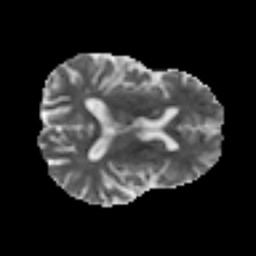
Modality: MD
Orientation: axial
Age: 41
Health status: ill
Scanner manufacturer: philips
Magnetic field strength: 3 T
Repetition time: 9 s
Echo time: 0.127 s